Interaction volume radius: 5 \u00c5
Interaction volume height: 25 \u00c5
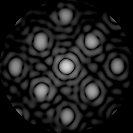
Disorder parameter: 0.1893